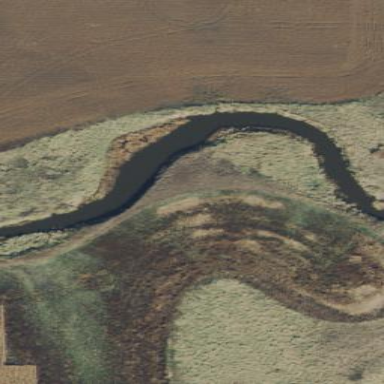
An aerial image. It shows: River flowing through natural water landscape.